Question: in the directive, define scope:{isoNetwork:'=network'}, if the parent scope has no 'network' property, it will auto create it?
following pic is parent scope:

here is the code example(same in jsFiddle:<URL>:
'''
var app = angular.module('app',[])
app.controller('AppCtrl', function($scope){
$scope.leaveVoicemail = function(number, message, network){
console.log("controller scope: ", $scope);
window.alert("Number: " + number + " said: " + message + ", by network: " + network);
};
});
app.directive('phone', function(){
return {
restrict:'E',
scope:{
isolatedAttributeNumber:'@number',
isoNetwork:'=network',
makeCall:'&'
},
link:function(scope){
scope.networks = ["Verizon", "AT&T", "Sprint"];
scope.isoNetwork = scope.networks[1];
}
};
});
'''
html:
'''
<div ng-app="app" ng-controller="AppCtrl">
<phone number="<PHONE>" network="network" make-call="leaveVoicemail(number, message, network)">
<div>
Number:{{isolatedAttributeNumber}} Network:<select ng-model="isoNetwork" ng-options="net for net in networks"></select>
</div>
Your message:<input type="text" ng-model="voiceMessage"><br>
<button class="btn" ng-click="makeCall({number: isolatedAttributeNumber, message: voiceMessage, network: isoNetwork})">Call Home!</button>
</phone>
</div>
'''
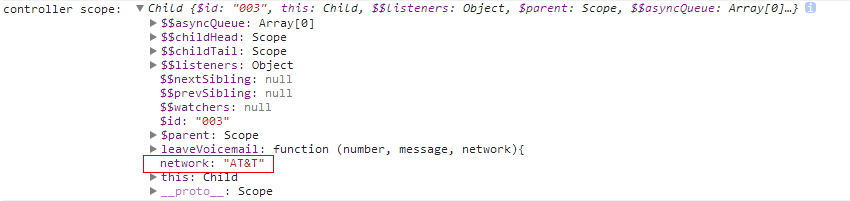
Answer: Yes. That is how '=' bindings in the isolate scope work. The directive gets its own scope, but you still need a way of communicating with the outside scope (not "parent" scope since the directive's scope is isolated).
The '=' binding provides a two-way binding to the outside. So, when you bound your model in the directive '<phone nework="network" ...', you are telling Angular to set the 'network' value in your controller's scope. This happens inside your 'link' function when you set 'isoNetwork'.
If you are looking for a one-way binding, consider the '@' binding, which is a one-way string binding, which is different from the '=' binding which is a two-way reference.